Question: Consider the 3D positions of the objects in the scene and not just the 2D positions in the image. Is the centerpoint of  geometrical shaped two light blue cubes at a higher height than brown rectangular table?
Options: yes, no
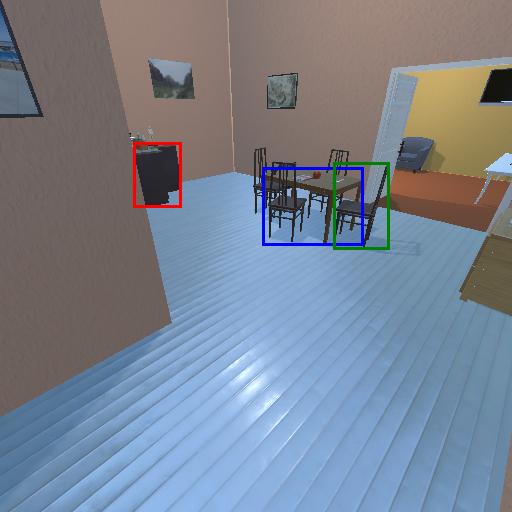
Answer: yes